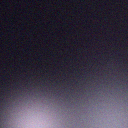
Screen state: off